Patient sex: F
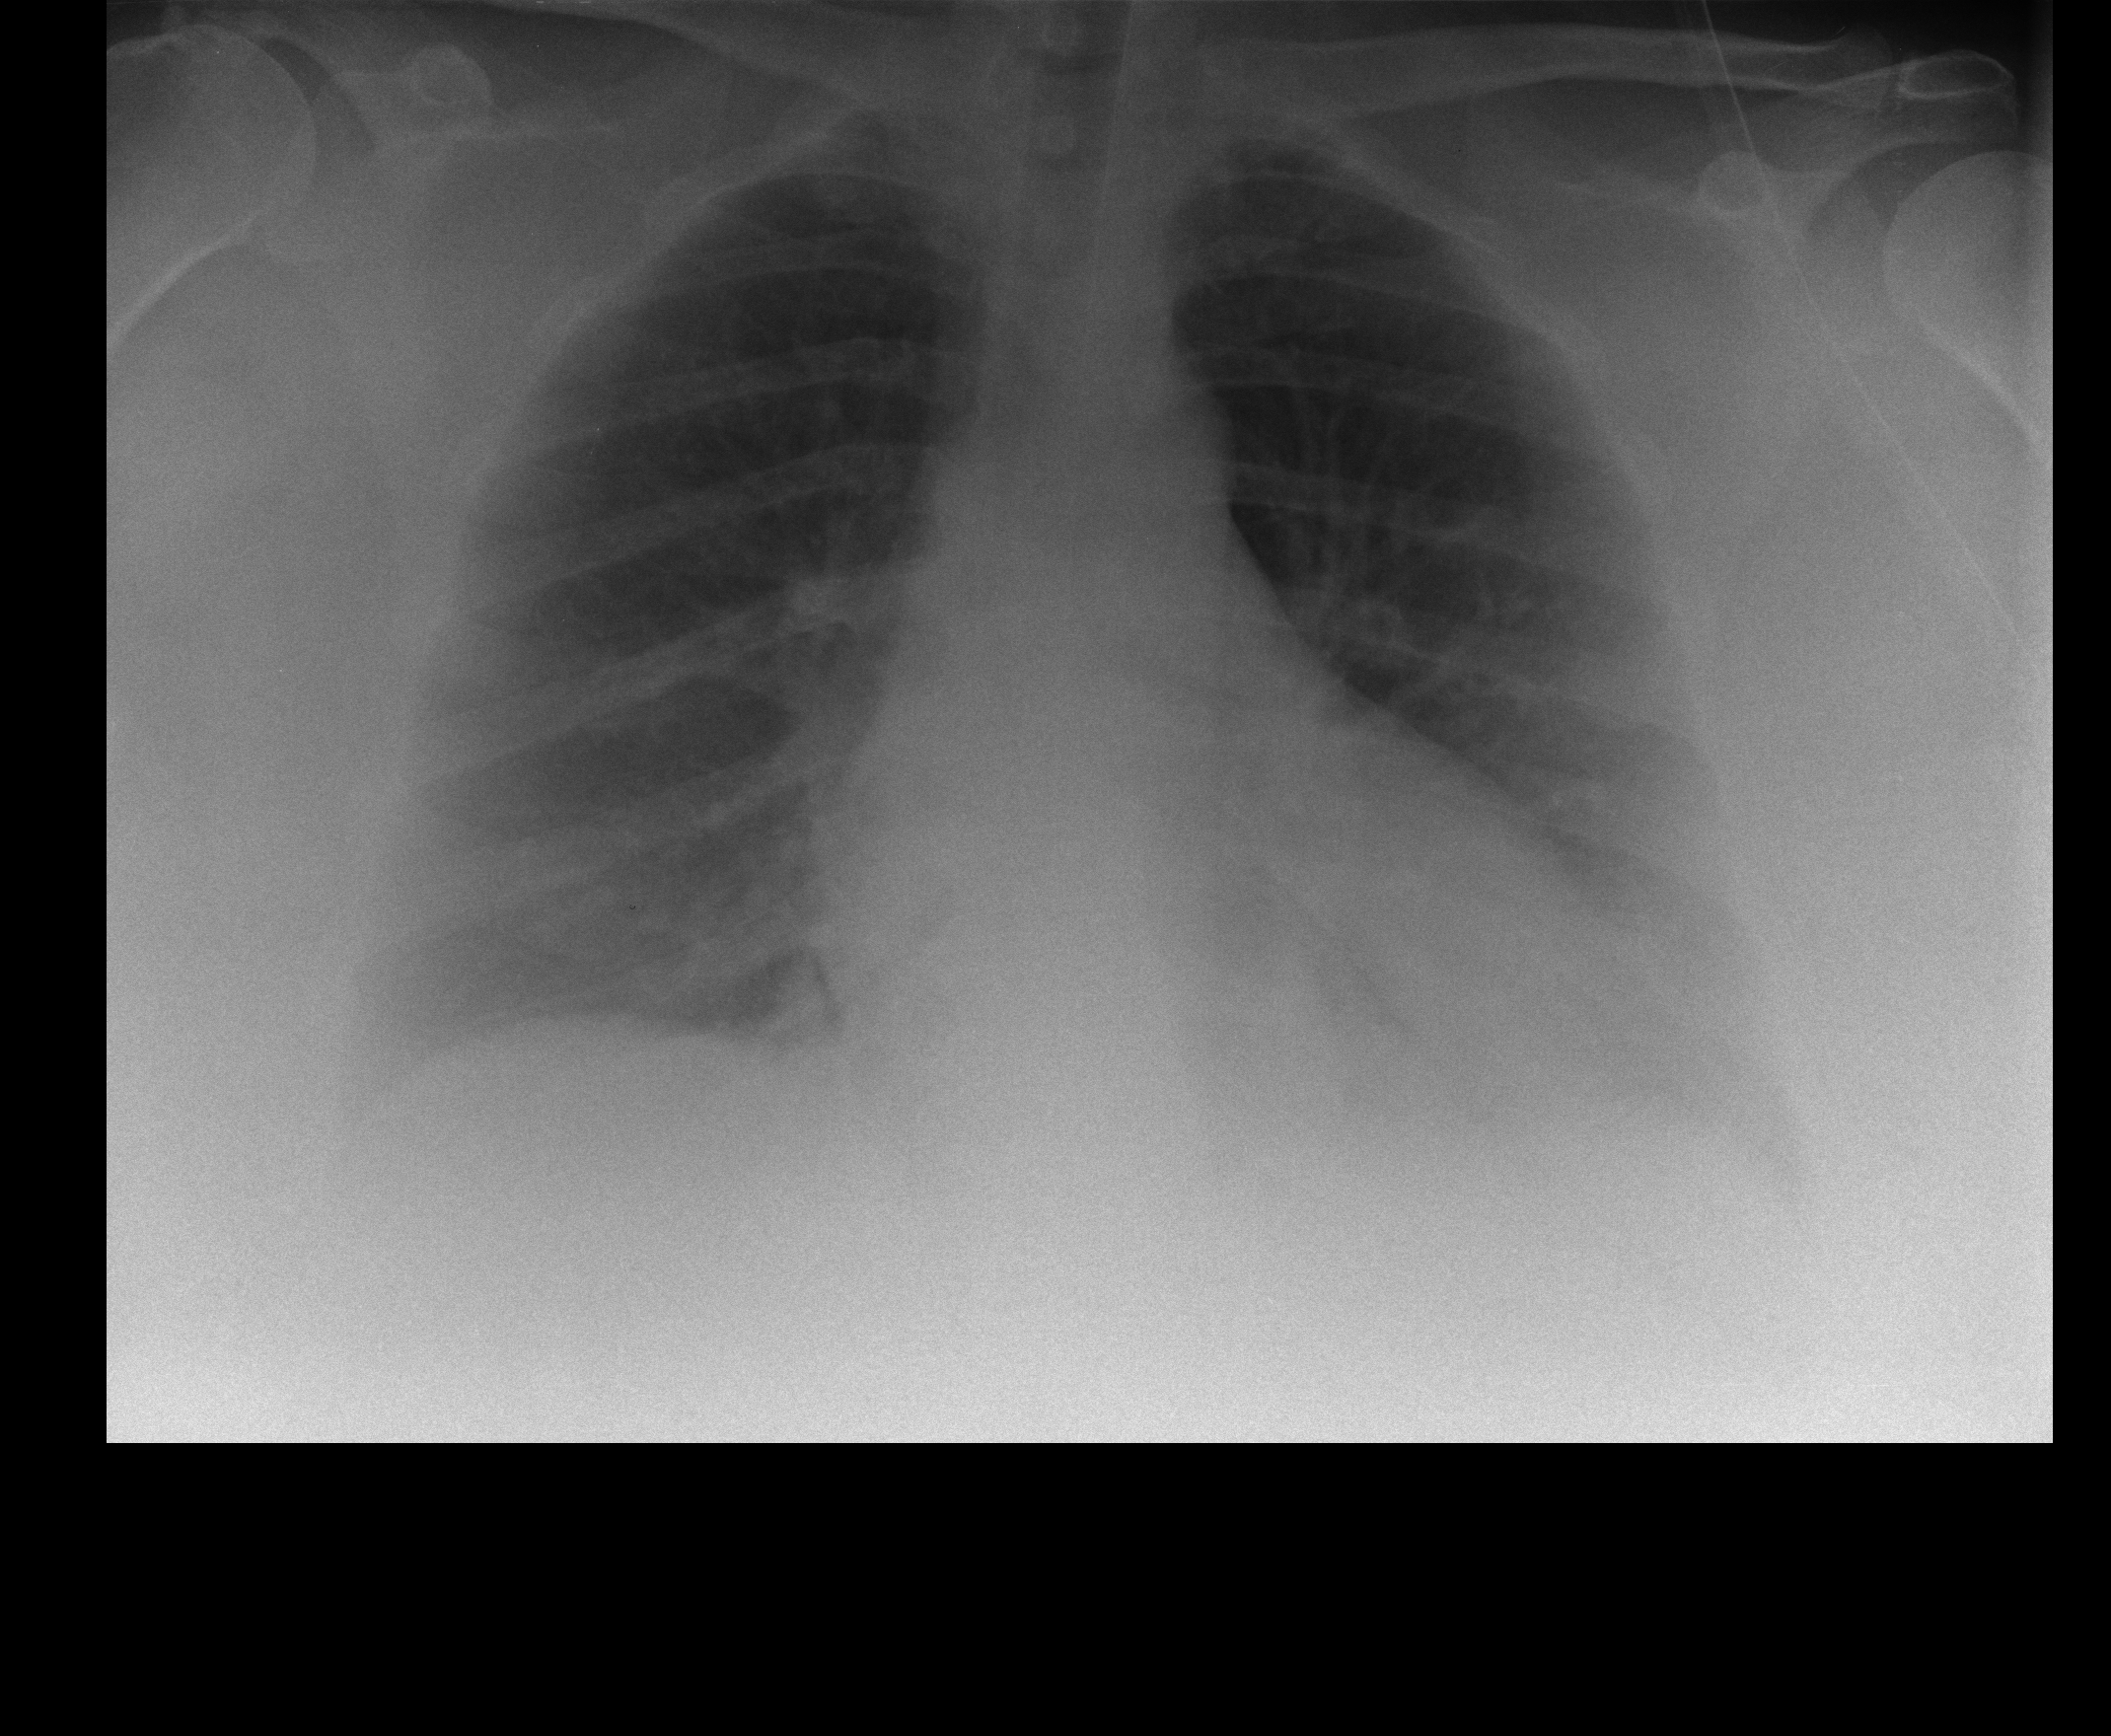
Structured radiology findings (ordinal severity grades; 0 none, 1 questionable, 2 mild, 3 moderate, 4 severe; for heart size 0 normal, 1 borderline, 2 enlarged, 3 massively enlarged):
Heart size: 2
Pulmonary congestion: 1
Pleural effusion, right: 0
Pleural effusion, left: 1
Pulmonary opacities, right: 0
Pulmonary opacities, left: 0
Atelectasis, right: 2
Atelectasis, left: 2